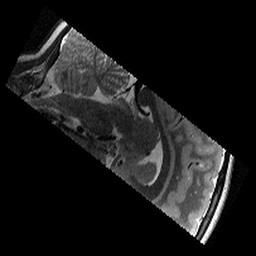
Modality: T2w
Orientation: sagittal
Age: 9
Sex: female
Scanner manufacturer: siemens
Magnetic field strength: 3 T
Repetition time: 9.23 s
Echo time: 0.067 s